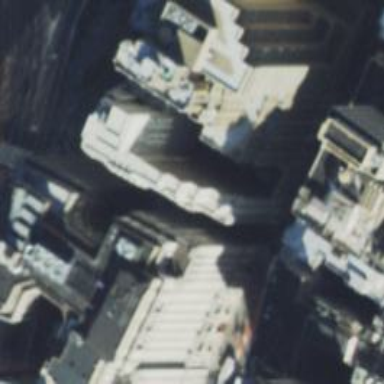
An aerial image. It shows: Building.